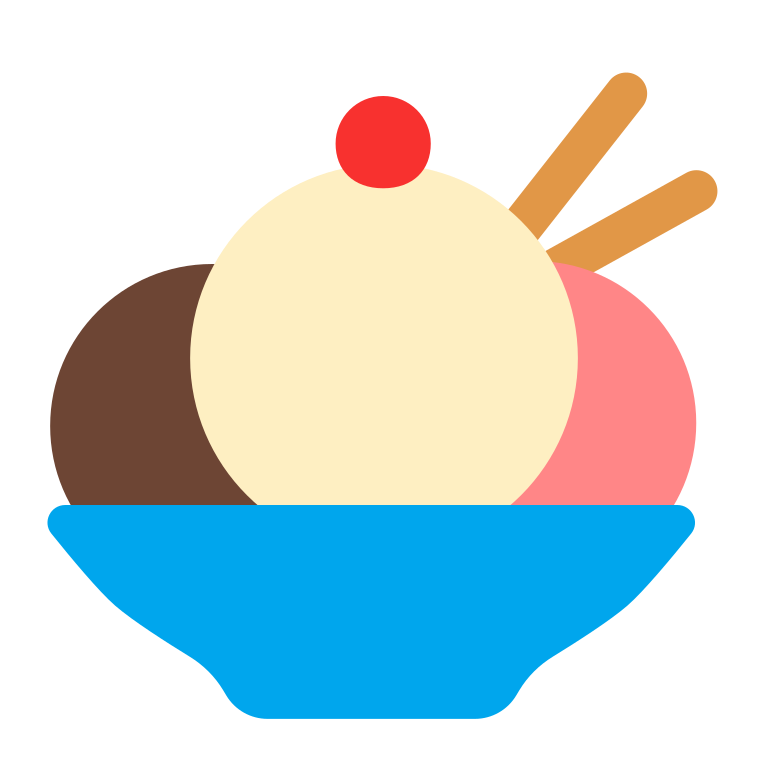
ice cream flat